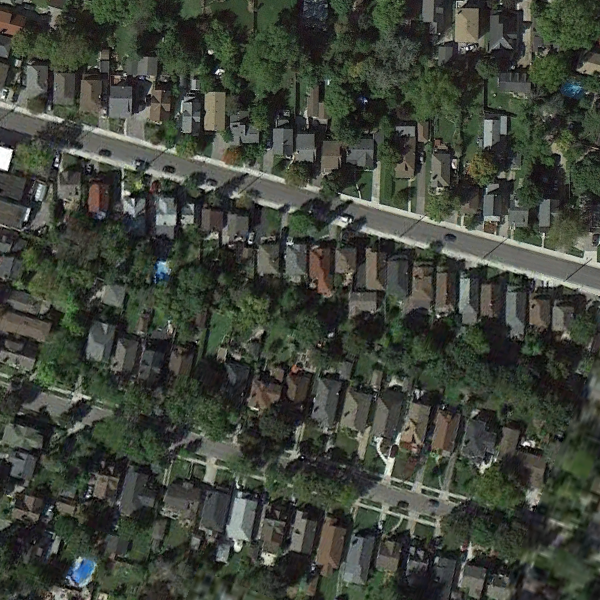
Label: DenseResidential